Question:
I'm newbie in Spring. The picture above shows my db schema:
I need to download a new real time data for each station each minute and I have to assign it to that station. I would like to manage to:
1. persist
2. without the use of FetchType.EAGER (which resulted to be too much slow for this purpose)
3. persist in a single time (i.e a single communication with db, without iterating on a list the persist function on each single RealTimeData) the collection of RealTimeData collected in the previous minute.
This is what I would like to do, if I should take a completely different way for doing something like that any advice is appreciated.
The station class is this:
'''
@RooJavaBean
@RooToString
@RooJpaActiveRecord(finders = { "findStationsByNum" })
@RooJson
public class Station {
private String address;
private String name;
private Integer num;
@ManyToOne(cascade = CascadeType.ALL)
private Location location;
@ManyToOne
private City city;
@OneToMany(cascade = CascadeType.ALL, mappedBy = "station", fetch=FetchType.LAZY)
private Set<RealTimeData> real_time_data = new HashSet<RealTimeData>();
}
'''
And the RealTimeData class is this:
'''
@RooJavaBean
@RooToString
@RooJpaActiveRecord(finders = { "findRealTimeDatasByCollect_dateEquals" })
@RooJson
public class RealTimeData {
private Integer available_bike_stands;
/* ... ... ... */
@Temporal(TemporalType.TIMESTAMP)
@DateTimeFormat(style = "M-")
private Date collect_date;
@ManyToOne
private Station station;
}
'''
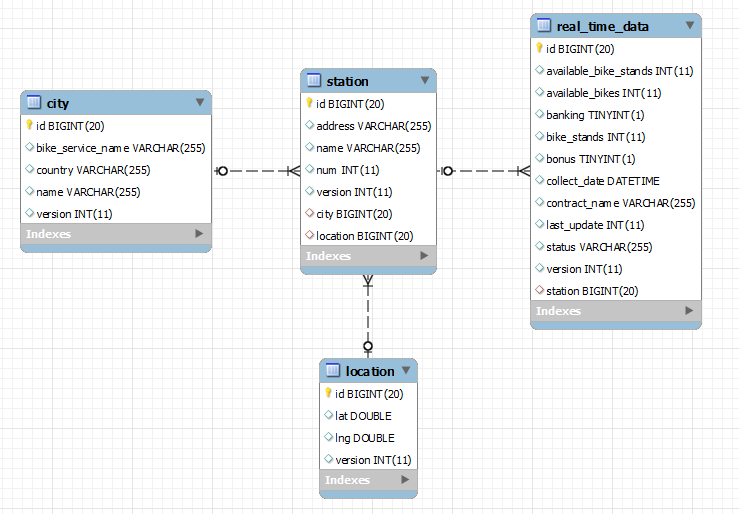
Answer: You can read the details of the solution here:
<URL>
However synthesizing it suggests to use this:
'''
@PersistenceContext
private EntityManager entityManager;
@Transactional
public void storeList(List<MyEntity> entities) {
int imported = 0;
for (MyEntity e: entities) {
entityManager.persist(e);
if (++imported % 50 == 0) {
entityManager.flush();
entityManager.clear();
}
}
}
'''
Or if you are using Spring Roo this:
'''
@Transactional
public void storeList(List<MyEntity> entities) {
int imported = 0;
for (MyEntity e: entities) {
e.persist();
if (++imported % 50 == 0) {
e.flush();
e.clear();
}
}
}
'''
Setting in the property of your persistence.xml:
'''
<property name="hibernate.jdbc.batch_size" value="50"/>
'''